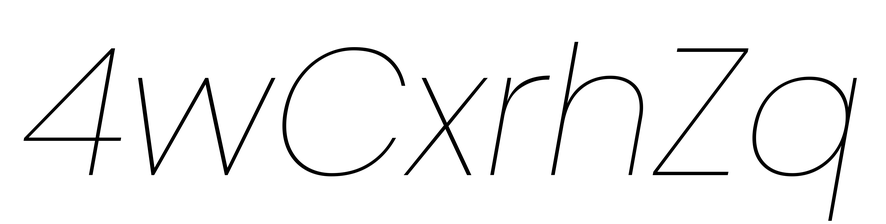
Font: Poppins-ThinItalic